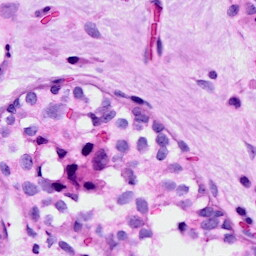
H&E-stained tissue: Breast